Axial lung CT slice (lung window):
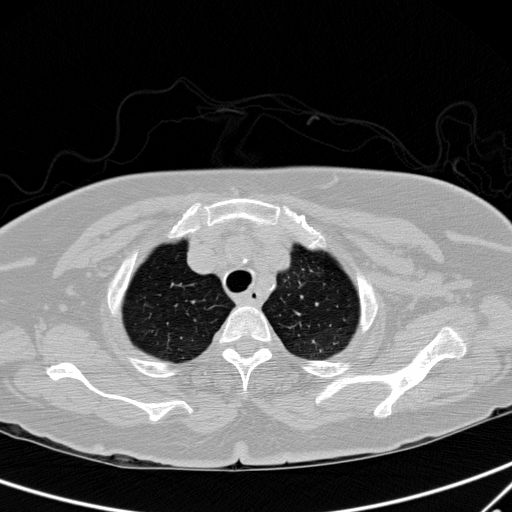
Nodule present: no